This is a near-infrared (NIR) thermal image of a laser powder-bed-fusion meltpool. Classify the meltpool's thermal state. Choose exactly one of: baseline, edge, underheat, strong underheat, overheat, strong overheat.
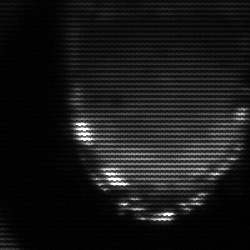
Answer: edge